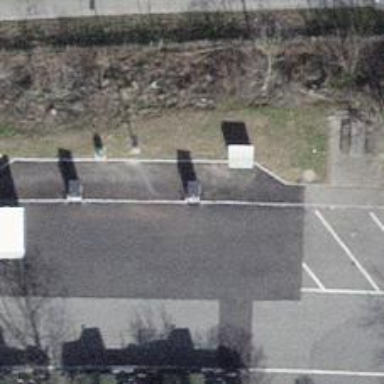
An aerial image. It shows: Charging station.